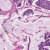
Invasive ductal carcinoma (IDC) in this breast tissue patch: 1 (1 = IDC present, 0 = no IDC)